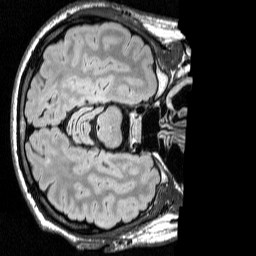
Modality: FLAIR
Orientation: axial
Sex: male
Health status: ill
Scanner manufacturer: siemens
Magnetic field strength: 3 T
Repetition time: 7 s
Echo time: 0.372 s